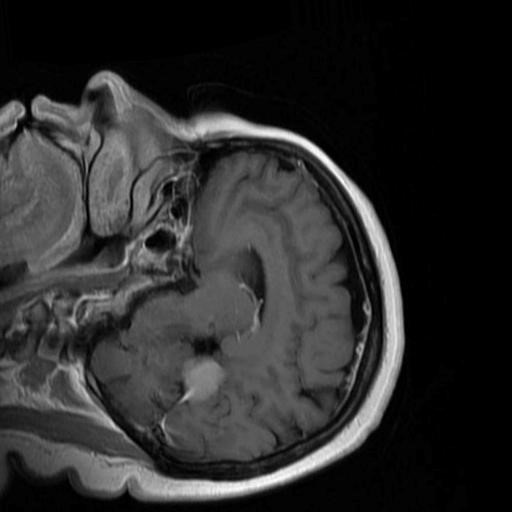
Label: brain_menin